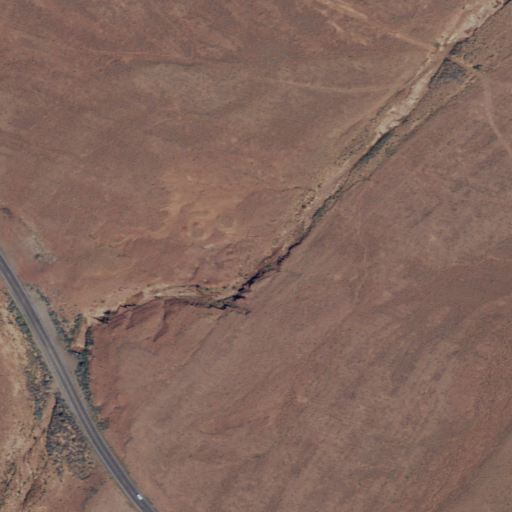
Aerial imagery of valley in Arizona named Cow Canyon containing grassland, shrub, open development, low intensity development, and medium intensity development